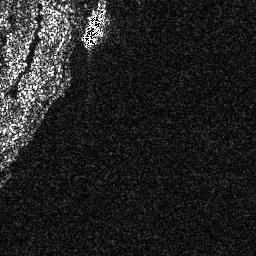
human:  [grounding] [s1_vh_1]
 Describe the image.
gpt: In the satellite image, there is  <ref>1 medium ship </ref> <box>[[31, 1, 41, 17, 0]]</box> located at top.